Field crop: maize
Growth stage: 2
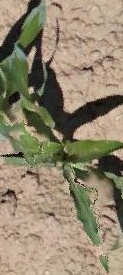
Species: maize